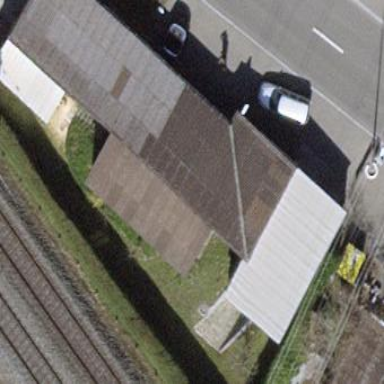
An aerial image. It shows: Industrial building with skillion roof shape.